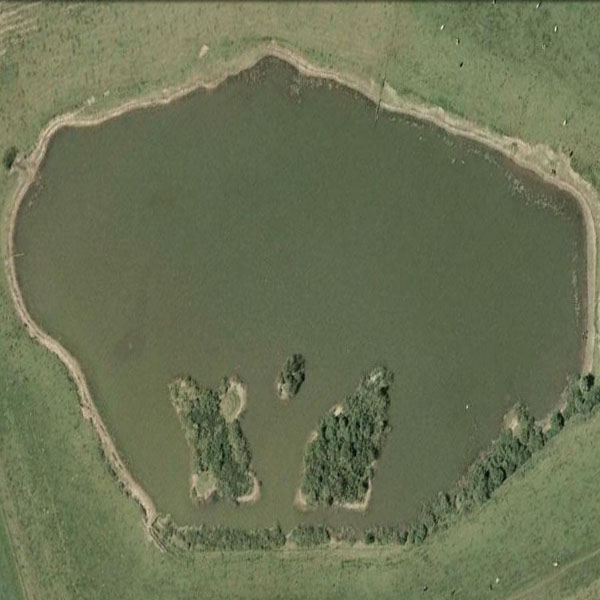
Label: Pond